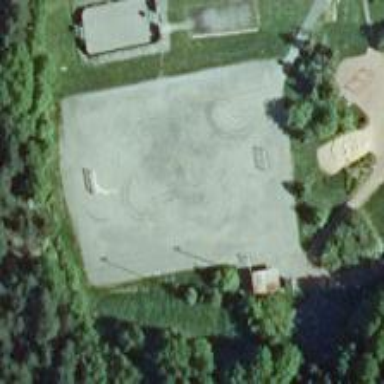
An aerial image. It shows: Pitch for leisure activities.